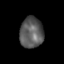
Tissue: skin
Cell type: Epithelial cells
Senescence score: 0.2301
Nuclear area (px): 707
Mean DAPI intensity: 90.603